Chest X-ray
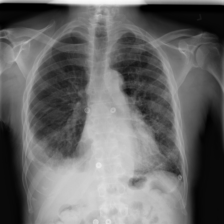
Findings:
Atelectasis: negative
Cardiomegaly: negative
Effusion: negative
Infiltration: negative
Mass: negative
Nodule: negative
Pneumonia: negative
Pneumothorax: negative
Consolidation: negative
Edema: negative
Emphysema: negative
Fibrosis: negative
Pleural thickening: negative
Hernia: negative